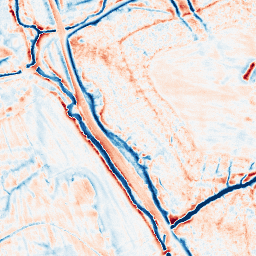
Category: edge_preserving
Decomposition family: guided
Decomposition parameters: radius: 4
eps: 0.001
Upsampling method: quartic
Upsampling parameters: scale: 8
Upsampling scale: 8